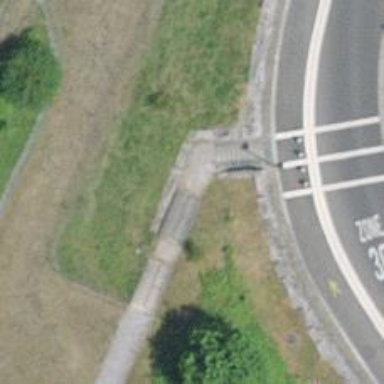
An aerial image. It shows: Set of steps on the road.